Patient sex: M
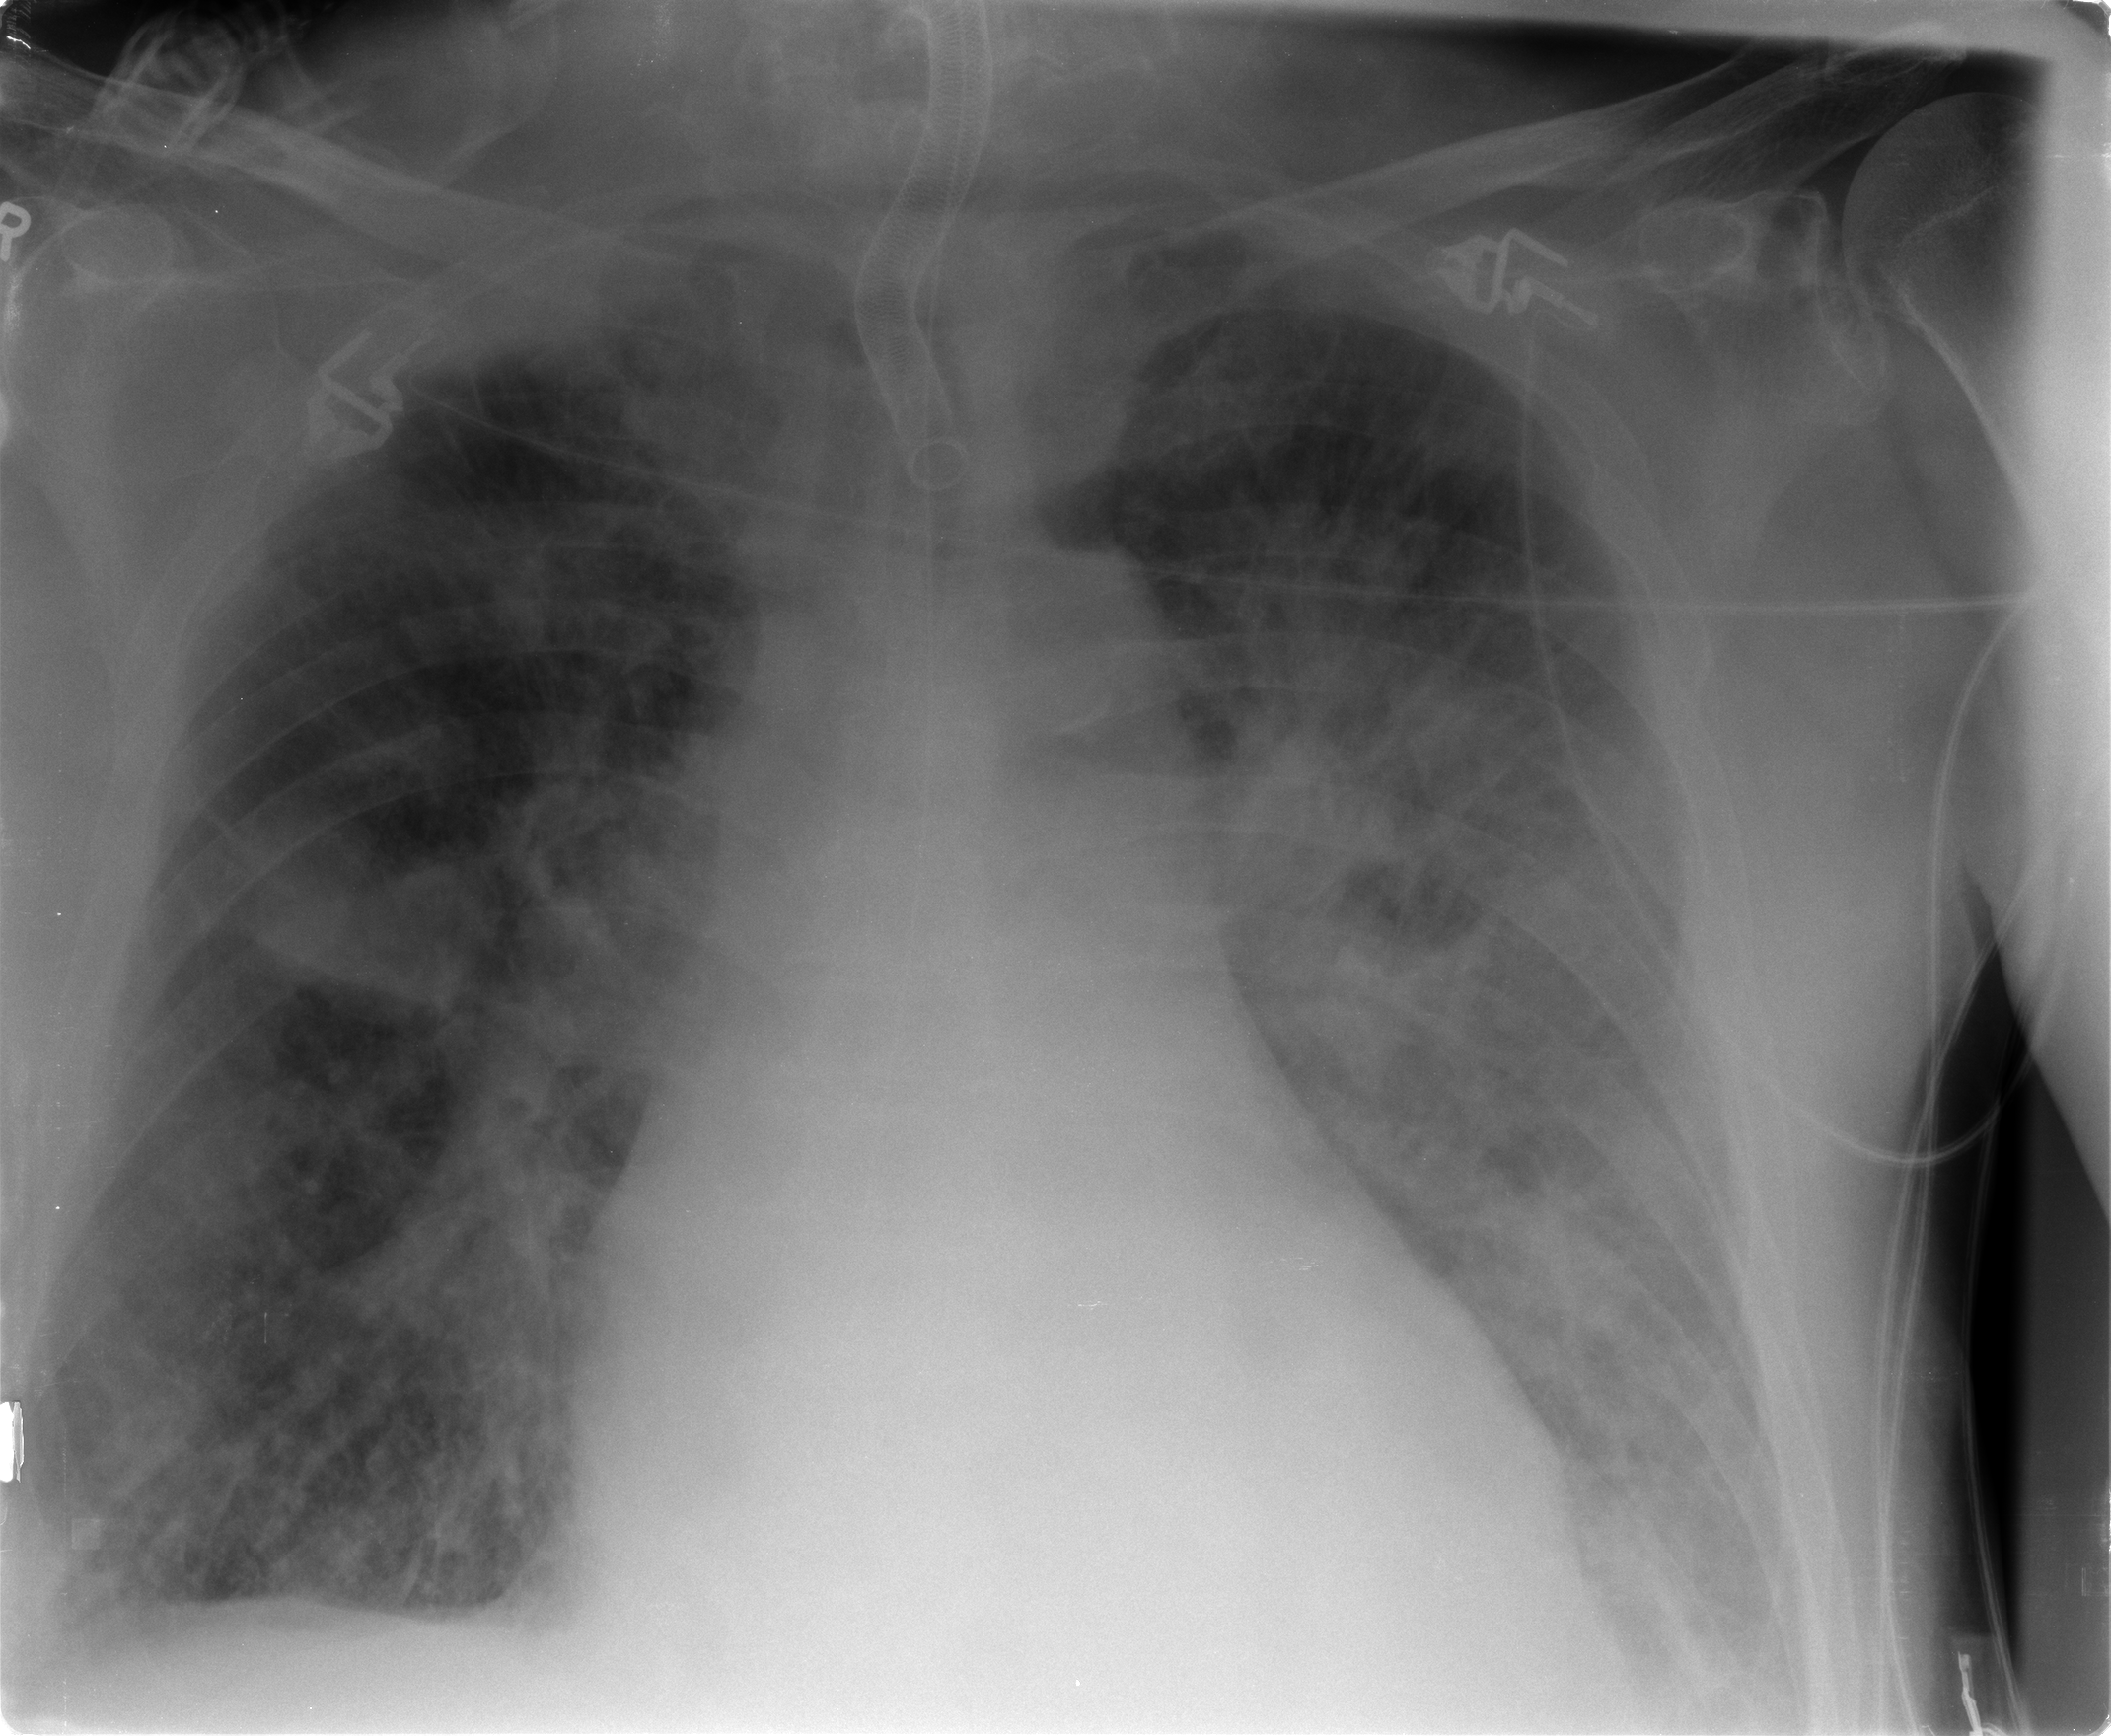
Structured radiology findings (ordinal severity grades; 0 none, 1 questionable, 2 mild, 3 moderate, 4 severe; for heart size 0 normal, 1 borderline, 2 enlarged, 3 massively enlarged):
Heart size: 1
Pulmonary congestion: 3
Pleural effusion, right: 1
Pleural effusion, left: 2
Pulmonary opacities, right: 2
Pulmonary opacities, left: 3
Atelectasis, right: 2
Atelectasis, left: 3